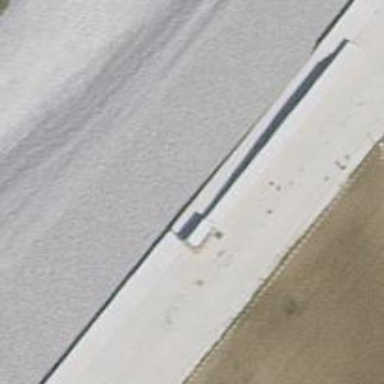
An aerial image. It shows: Concrete footway with ramp.